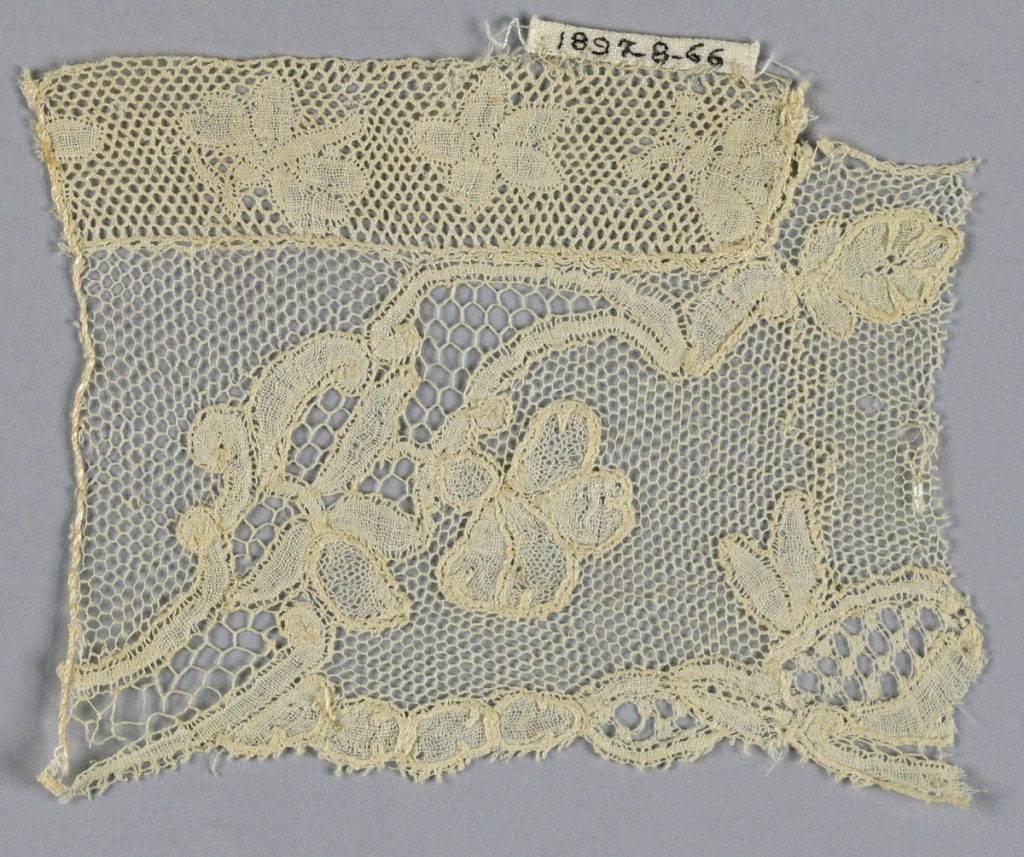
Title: Fragment
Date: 1750–1800
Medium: linen Technique: bobbin lace (Brussels-style with attached Valenciennes border)
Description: Fragment of Brussels lace with a scroll and connected ovals has decorative and clothwork fillings. Flower sprigs form part of the scrolling form. Vrai droschel ground and a small border a Valenciennes-style fragment to top.